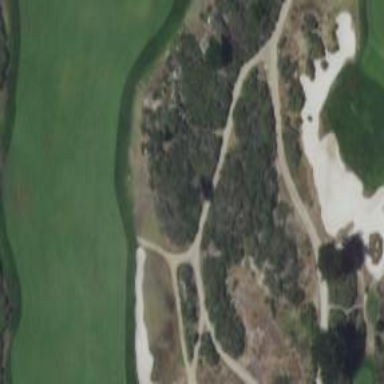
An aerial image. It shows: Service road designated as golf cart path.